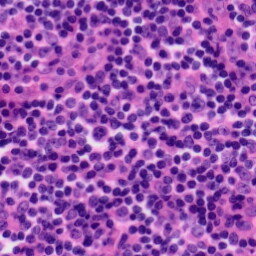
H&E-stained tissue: Tonsil